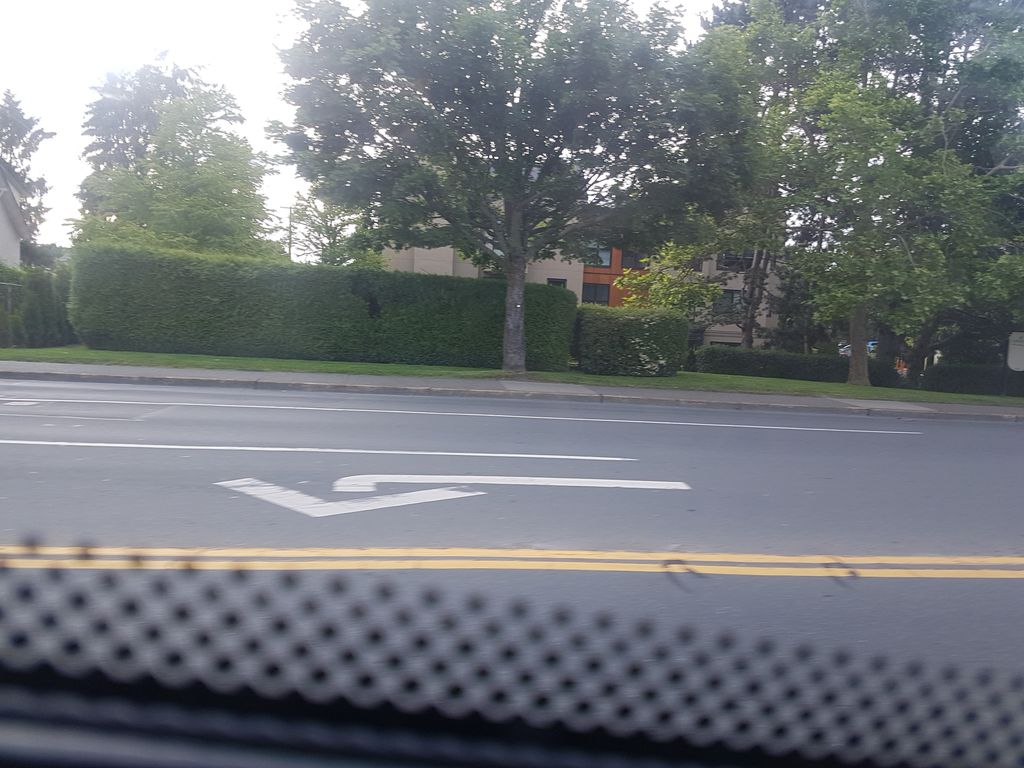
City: victoria